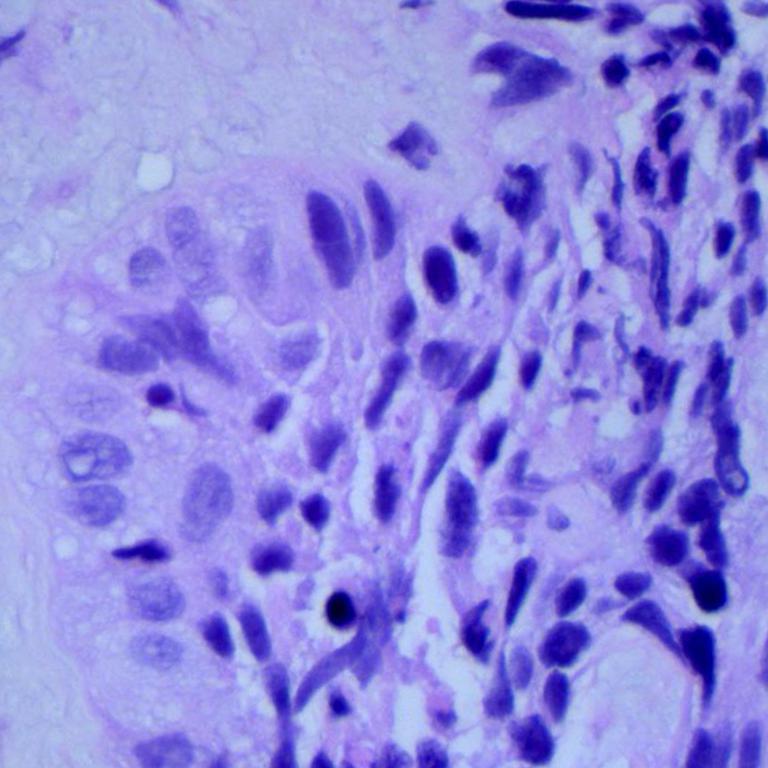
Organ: lung
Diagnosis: squamous carcinomas